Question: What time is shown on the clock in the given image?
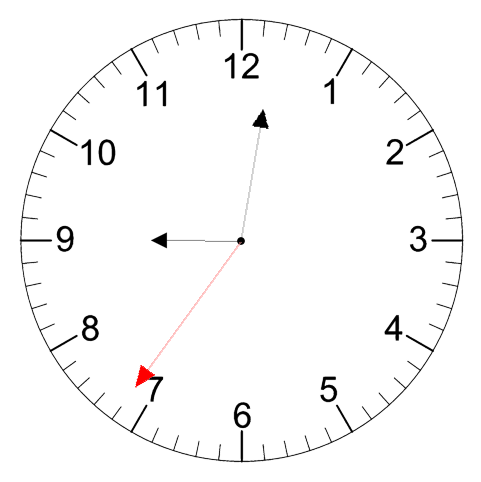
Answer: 09:01:36